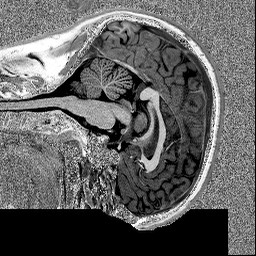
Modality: MP2RAGE
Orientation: sagittal
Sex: male